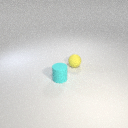
small yellow rubber sphere behind small cyan rubber cylinder